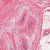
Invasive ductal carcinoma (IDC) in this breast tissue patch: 0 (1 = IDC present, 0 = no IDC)